Interaction volume radius: 10 \u00c5
Interaction volume height: 15 \u00c5
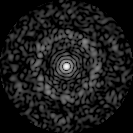
Disorder parameter: 0.8349